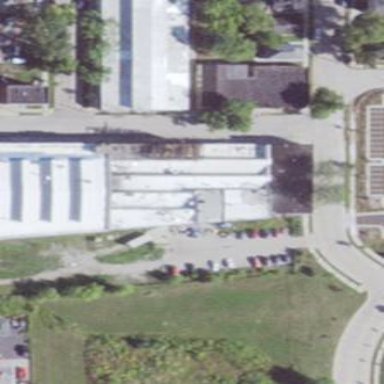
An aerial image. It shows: Building.